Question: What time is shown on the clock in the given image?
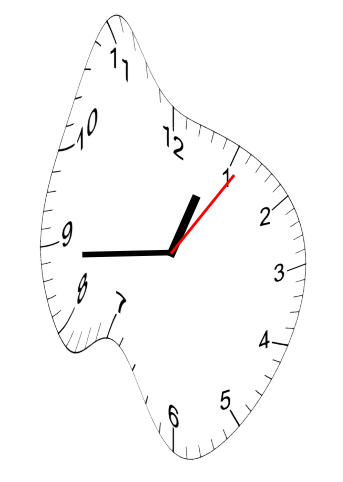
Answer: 12:44:06